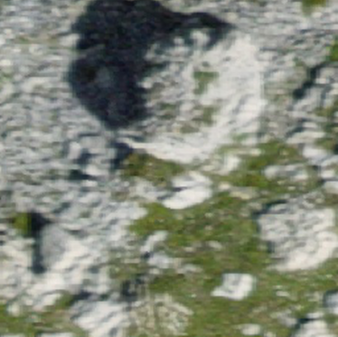
Label: bouldering_area